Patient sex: M
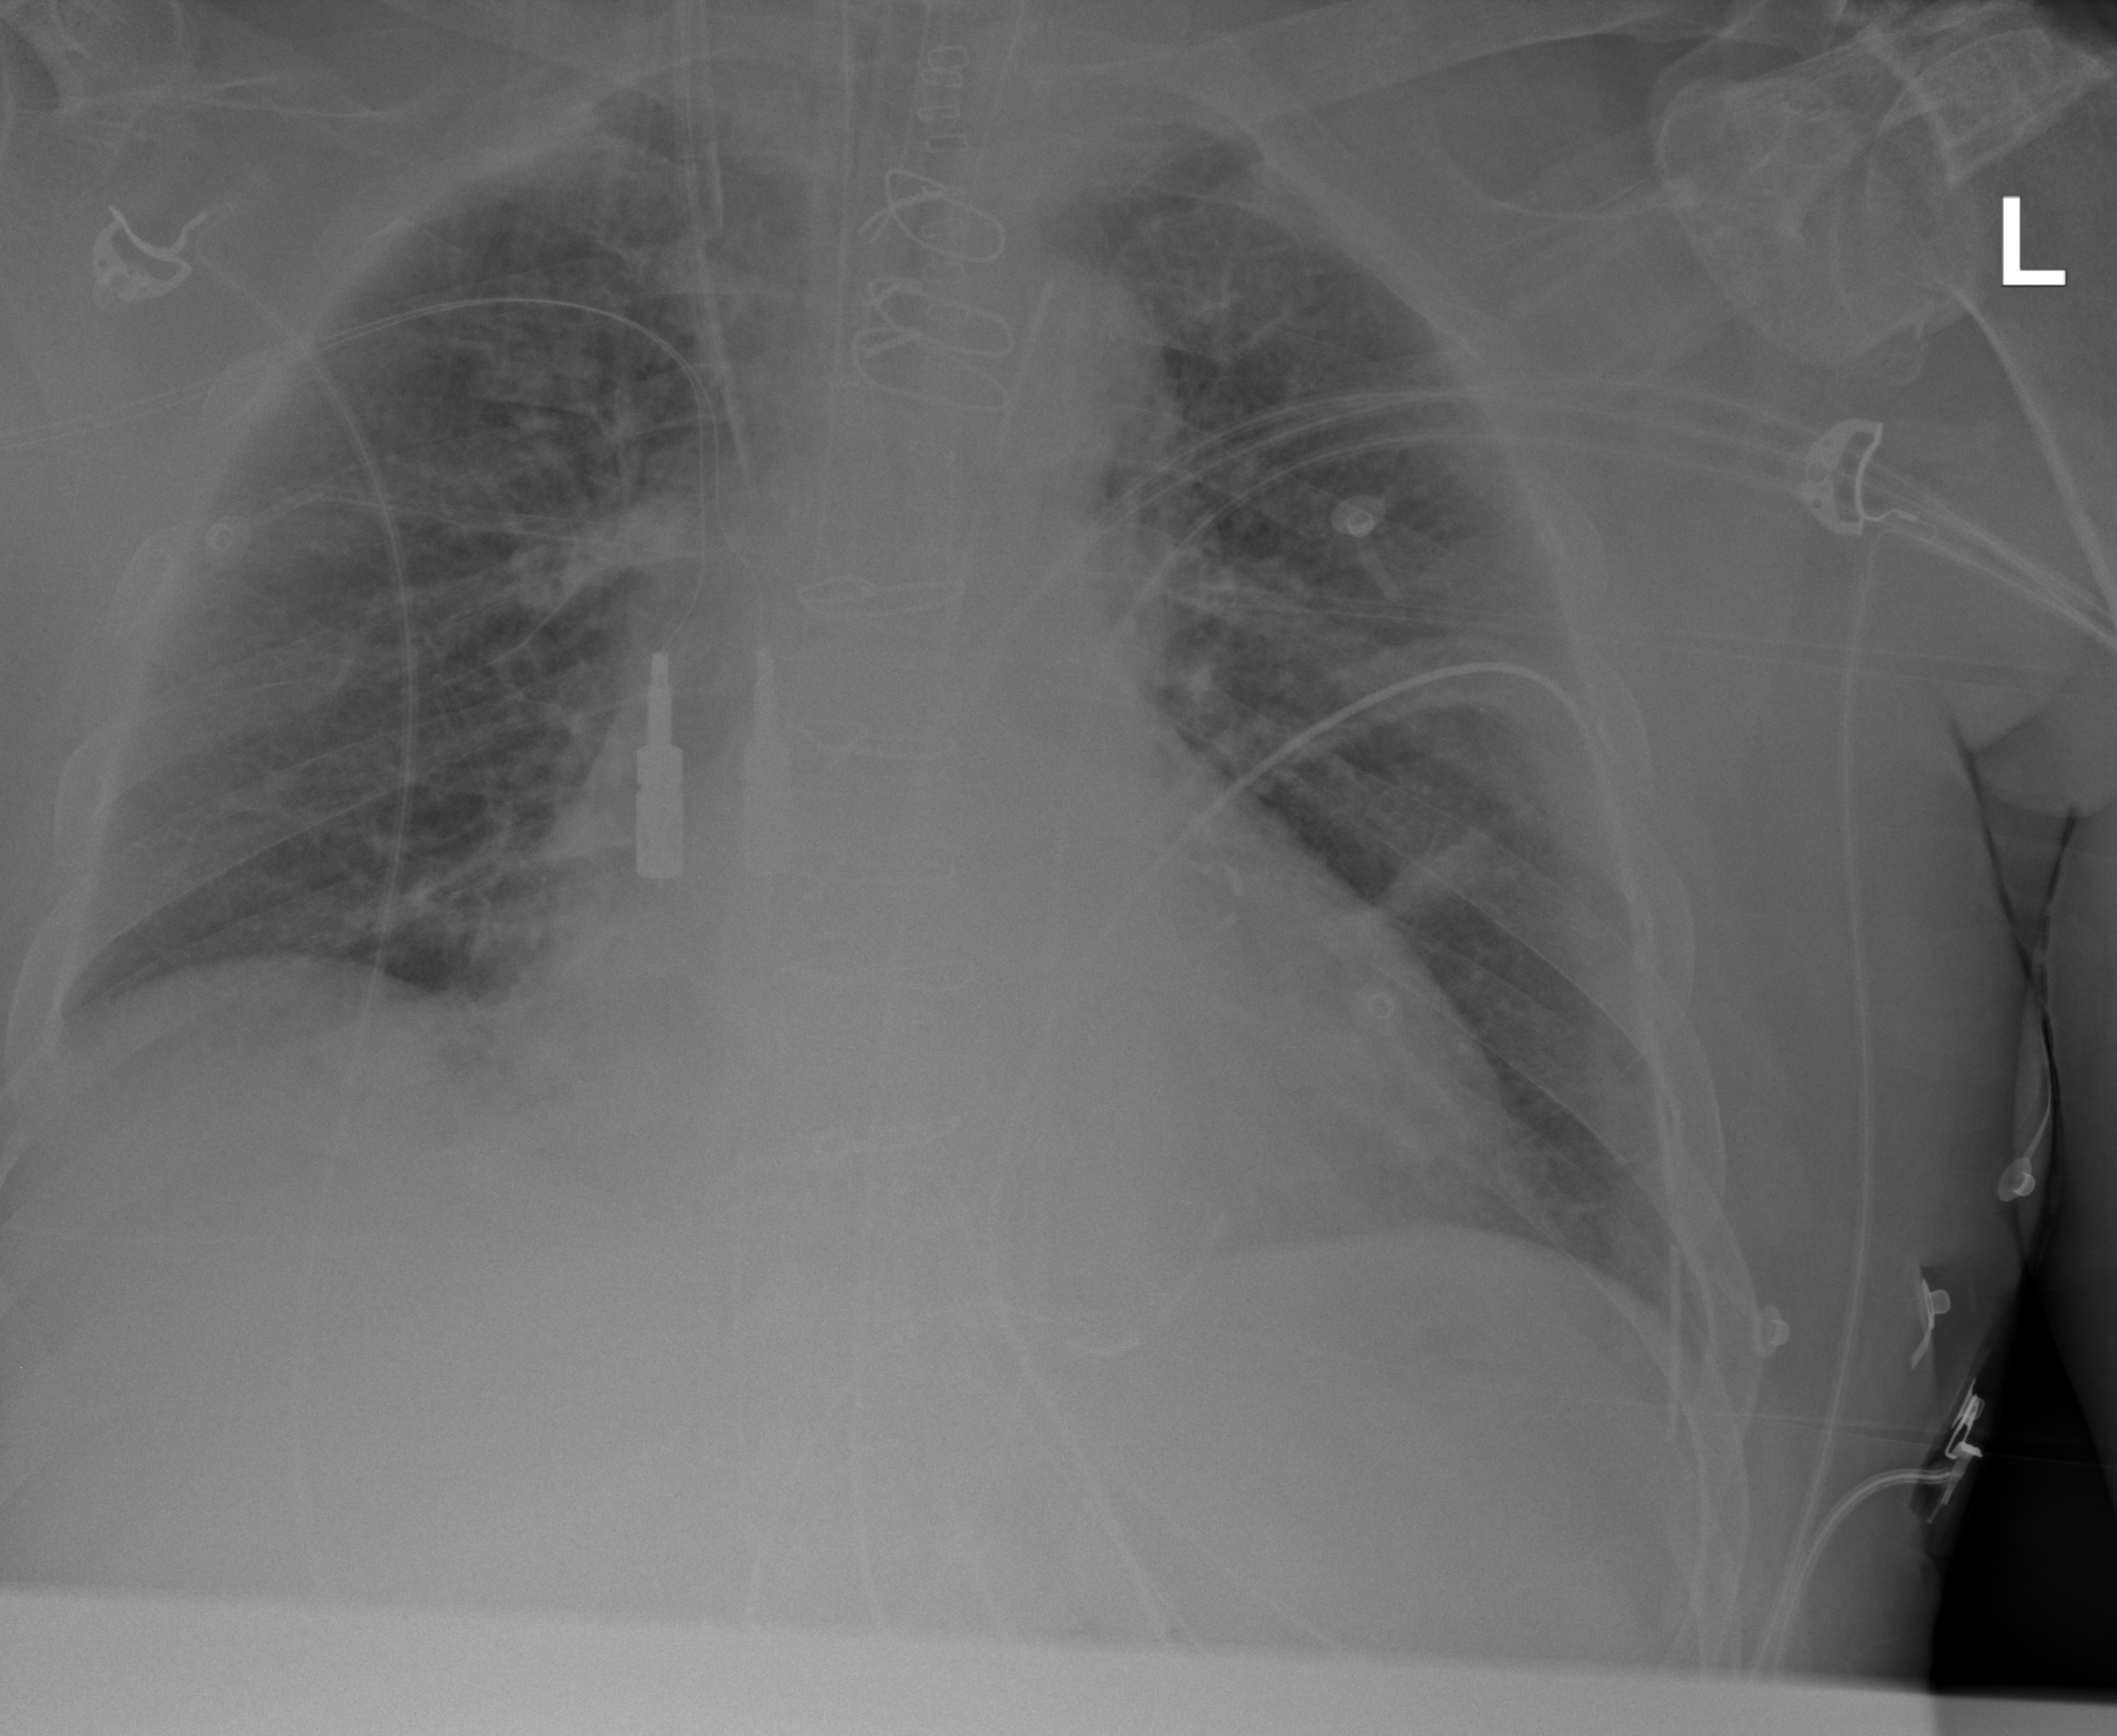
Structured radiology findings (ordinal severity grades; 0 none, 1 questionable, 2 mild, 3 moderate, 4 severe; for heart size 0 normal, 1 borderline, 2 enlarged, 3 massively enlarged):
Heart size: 2
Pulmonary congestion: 2
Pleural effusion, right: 0
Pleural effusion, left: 0
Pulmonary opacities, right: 2
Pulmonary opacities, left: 2
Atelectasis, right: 2
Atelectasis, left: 2